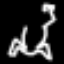
Label: frog